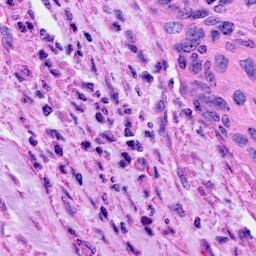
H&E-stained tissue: Cervix